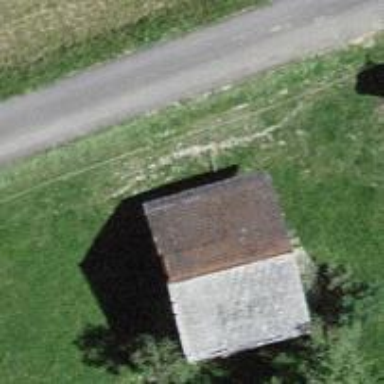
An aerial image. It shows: Rural barn.